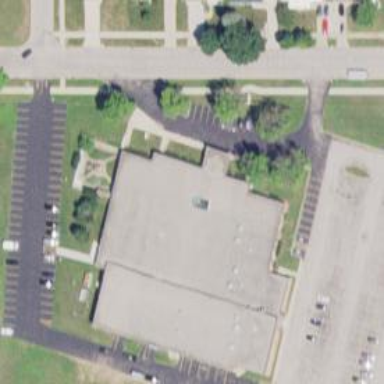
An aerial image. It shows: School.